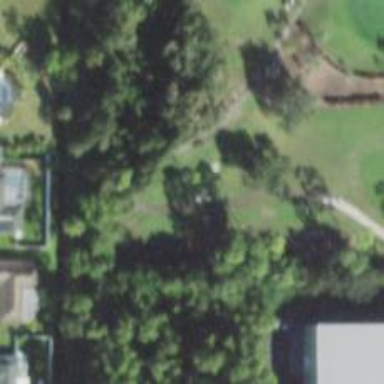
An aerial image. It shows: Pathway for golfing.